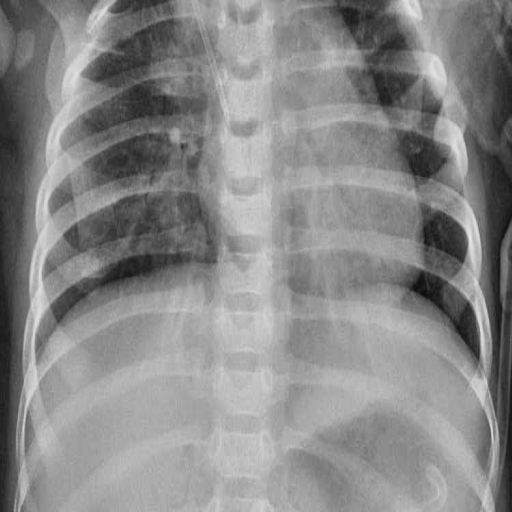
Finding: PNEUMONIA